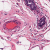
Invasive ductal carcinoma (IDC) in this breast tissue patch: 0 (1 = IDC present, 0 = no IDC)